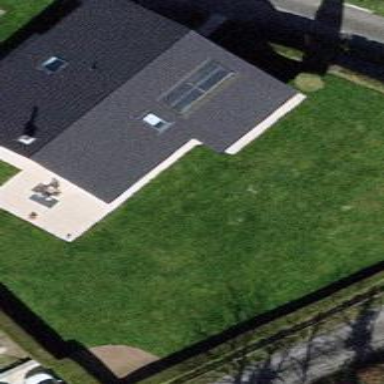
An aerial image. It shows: Simple and straightforward house.